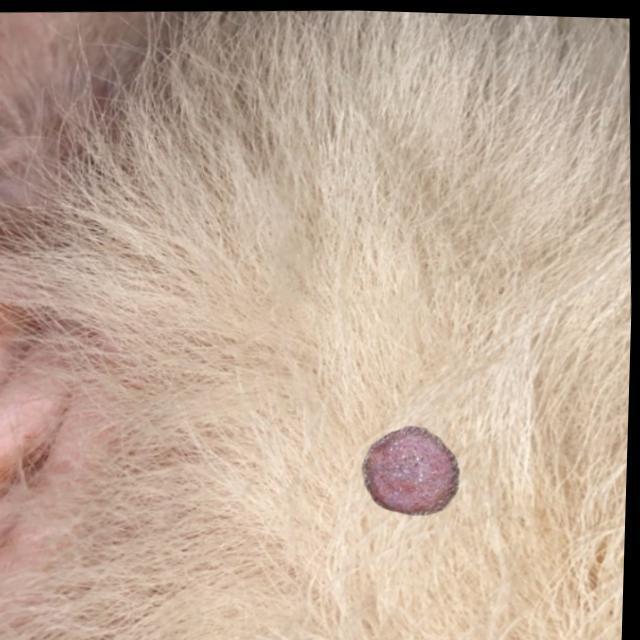
Canine ringworm (Dermatophytosis) — fungal infection caused by Microsporum or Trichophyton. Presents with circular alopecia, scaling, crusting, and broken hairs.